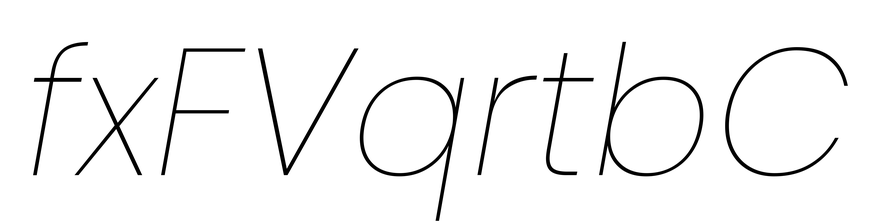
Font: Poppins-ThinItalic